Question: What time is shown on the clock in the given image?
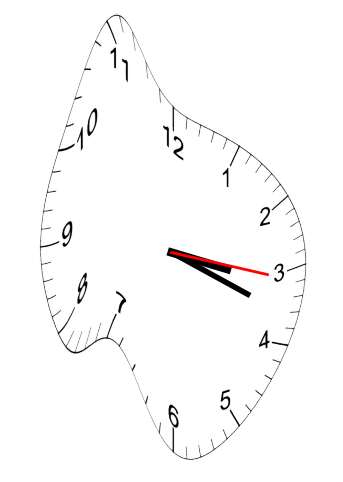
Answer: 03:18:16